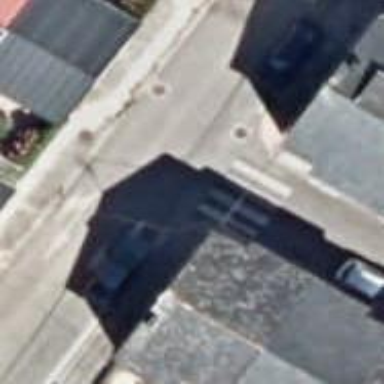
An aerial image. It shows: Sidewalk.